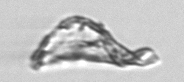
Label: detritus_transparent